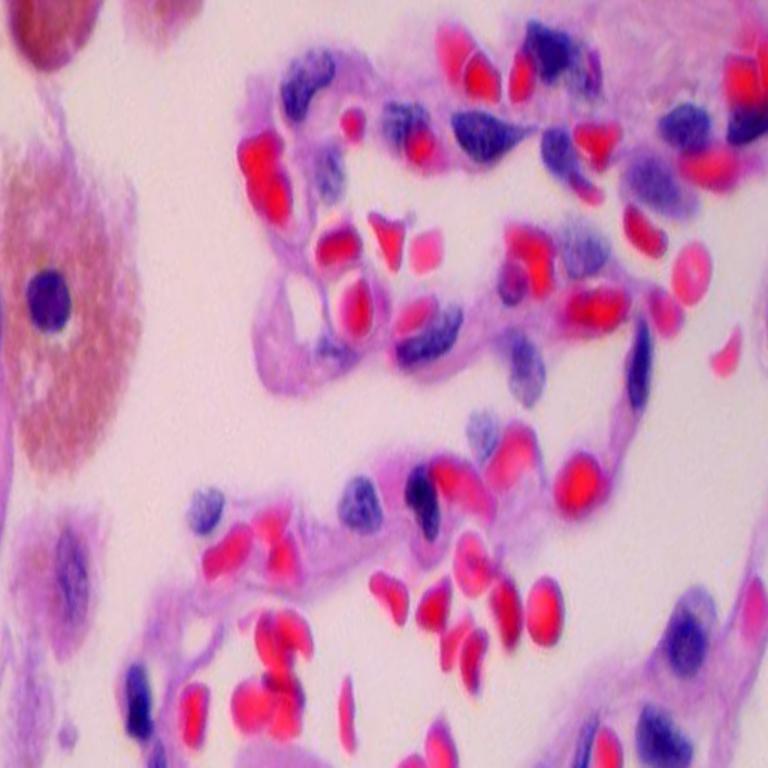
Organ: lung
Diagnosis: benign